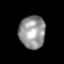
Tissue: lung
Cell type: Epithelial cells
Senescence score: 0.208
Nuclear area (px): 843
Mean DAPI intensity: 150.057